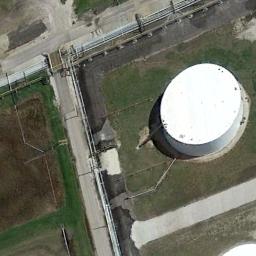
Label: storage_tank